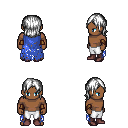
a pixel art fantasy rpg character, male body template, human, dark skin, blue tattered cape, white pants, white long bangs hairstyle, cloth bracers, maroon shoes, four views (front, back, left, right), 2x2 character sprite sheet, small pixel art, hard edges, no anti-aliasing